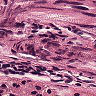
Metastatic tissue present: yes